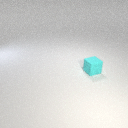
small cyan rubber cube